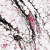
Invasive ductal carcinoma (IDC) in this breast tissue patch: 0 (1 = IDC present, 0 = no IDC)